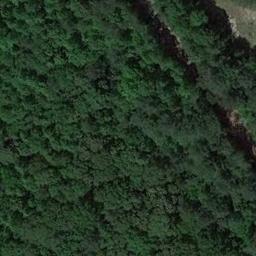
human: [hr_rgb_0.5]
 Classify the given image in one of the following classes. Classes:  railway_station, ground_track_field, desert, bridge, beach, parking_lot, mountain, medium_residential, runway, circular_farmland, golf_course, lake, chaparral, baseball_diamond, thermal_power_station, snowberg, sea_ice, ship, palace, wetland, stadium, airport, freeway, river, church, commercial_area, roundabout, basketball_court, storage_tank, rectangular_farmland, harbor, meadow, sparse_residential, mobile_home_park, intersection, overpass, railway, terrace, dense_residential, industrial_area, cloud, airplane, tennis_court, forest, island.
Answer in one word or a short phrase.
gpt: forest